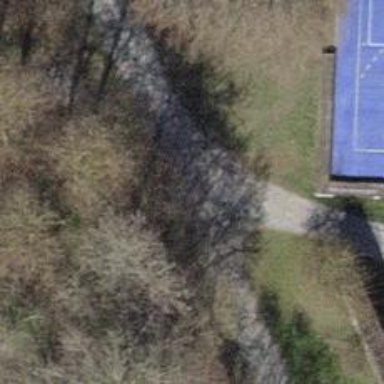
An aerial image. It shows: Footway with fine gravel surface.